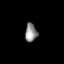
Tissue: skin
Cell type: Others
Senescence score: 0.7421
Nuclear area (px): 213
Mean DAPI intensity: 142.775